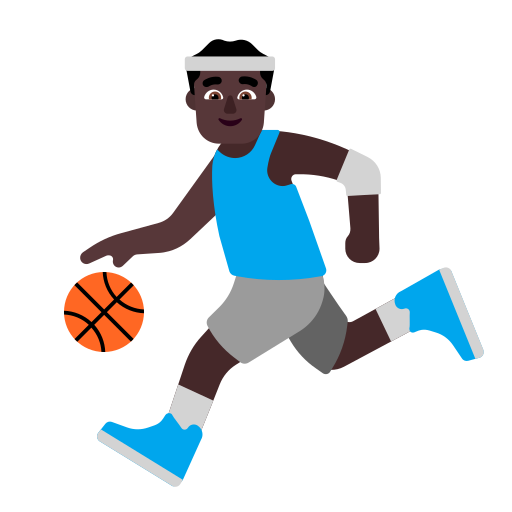
man bouncing ball flat dark